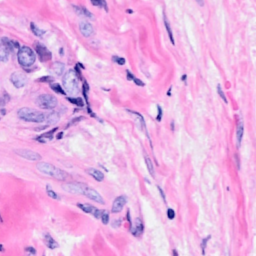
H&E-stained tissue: Breast